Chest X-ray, PA view. Patient: 44 years old, sex M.
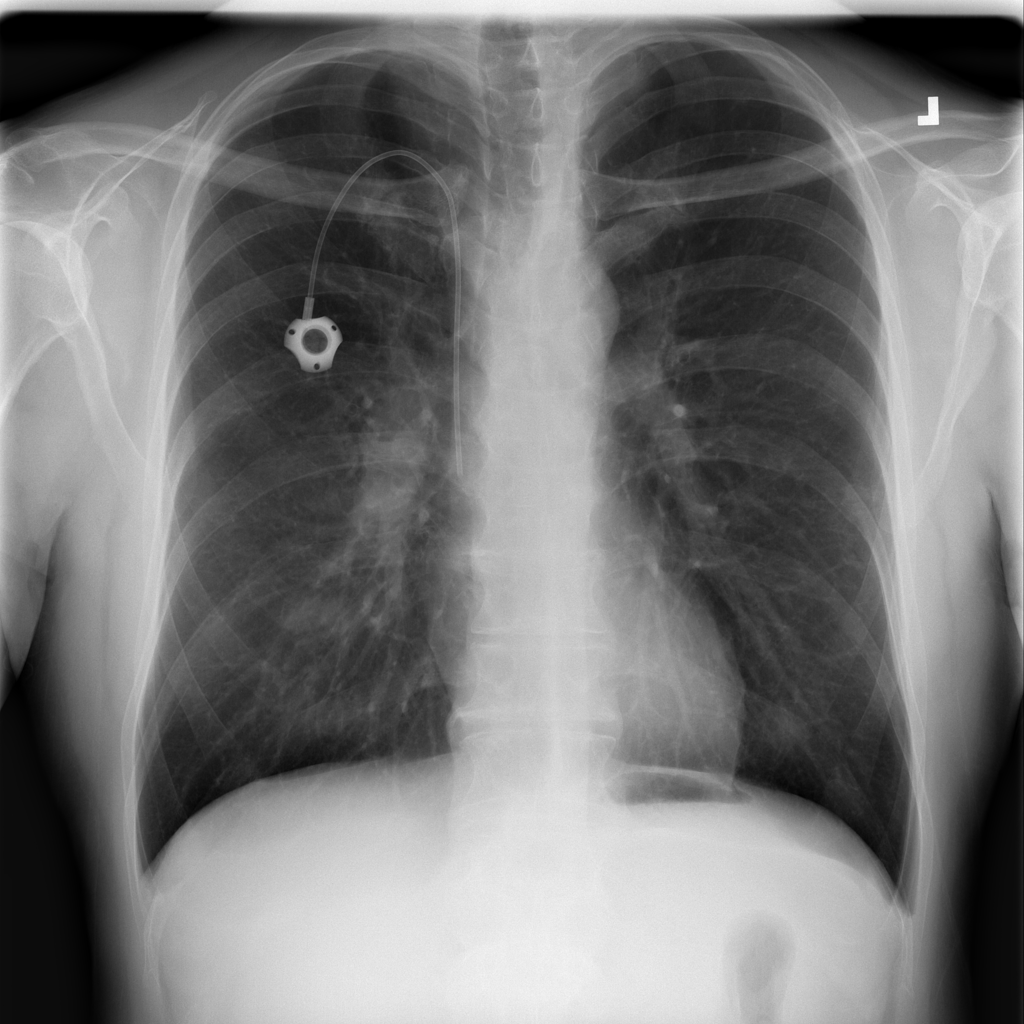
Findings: No Finding